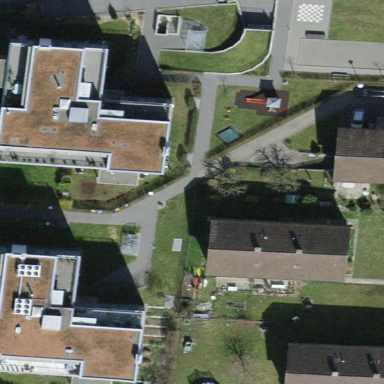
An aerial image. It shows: Apartment building with flat roof.